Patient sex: M
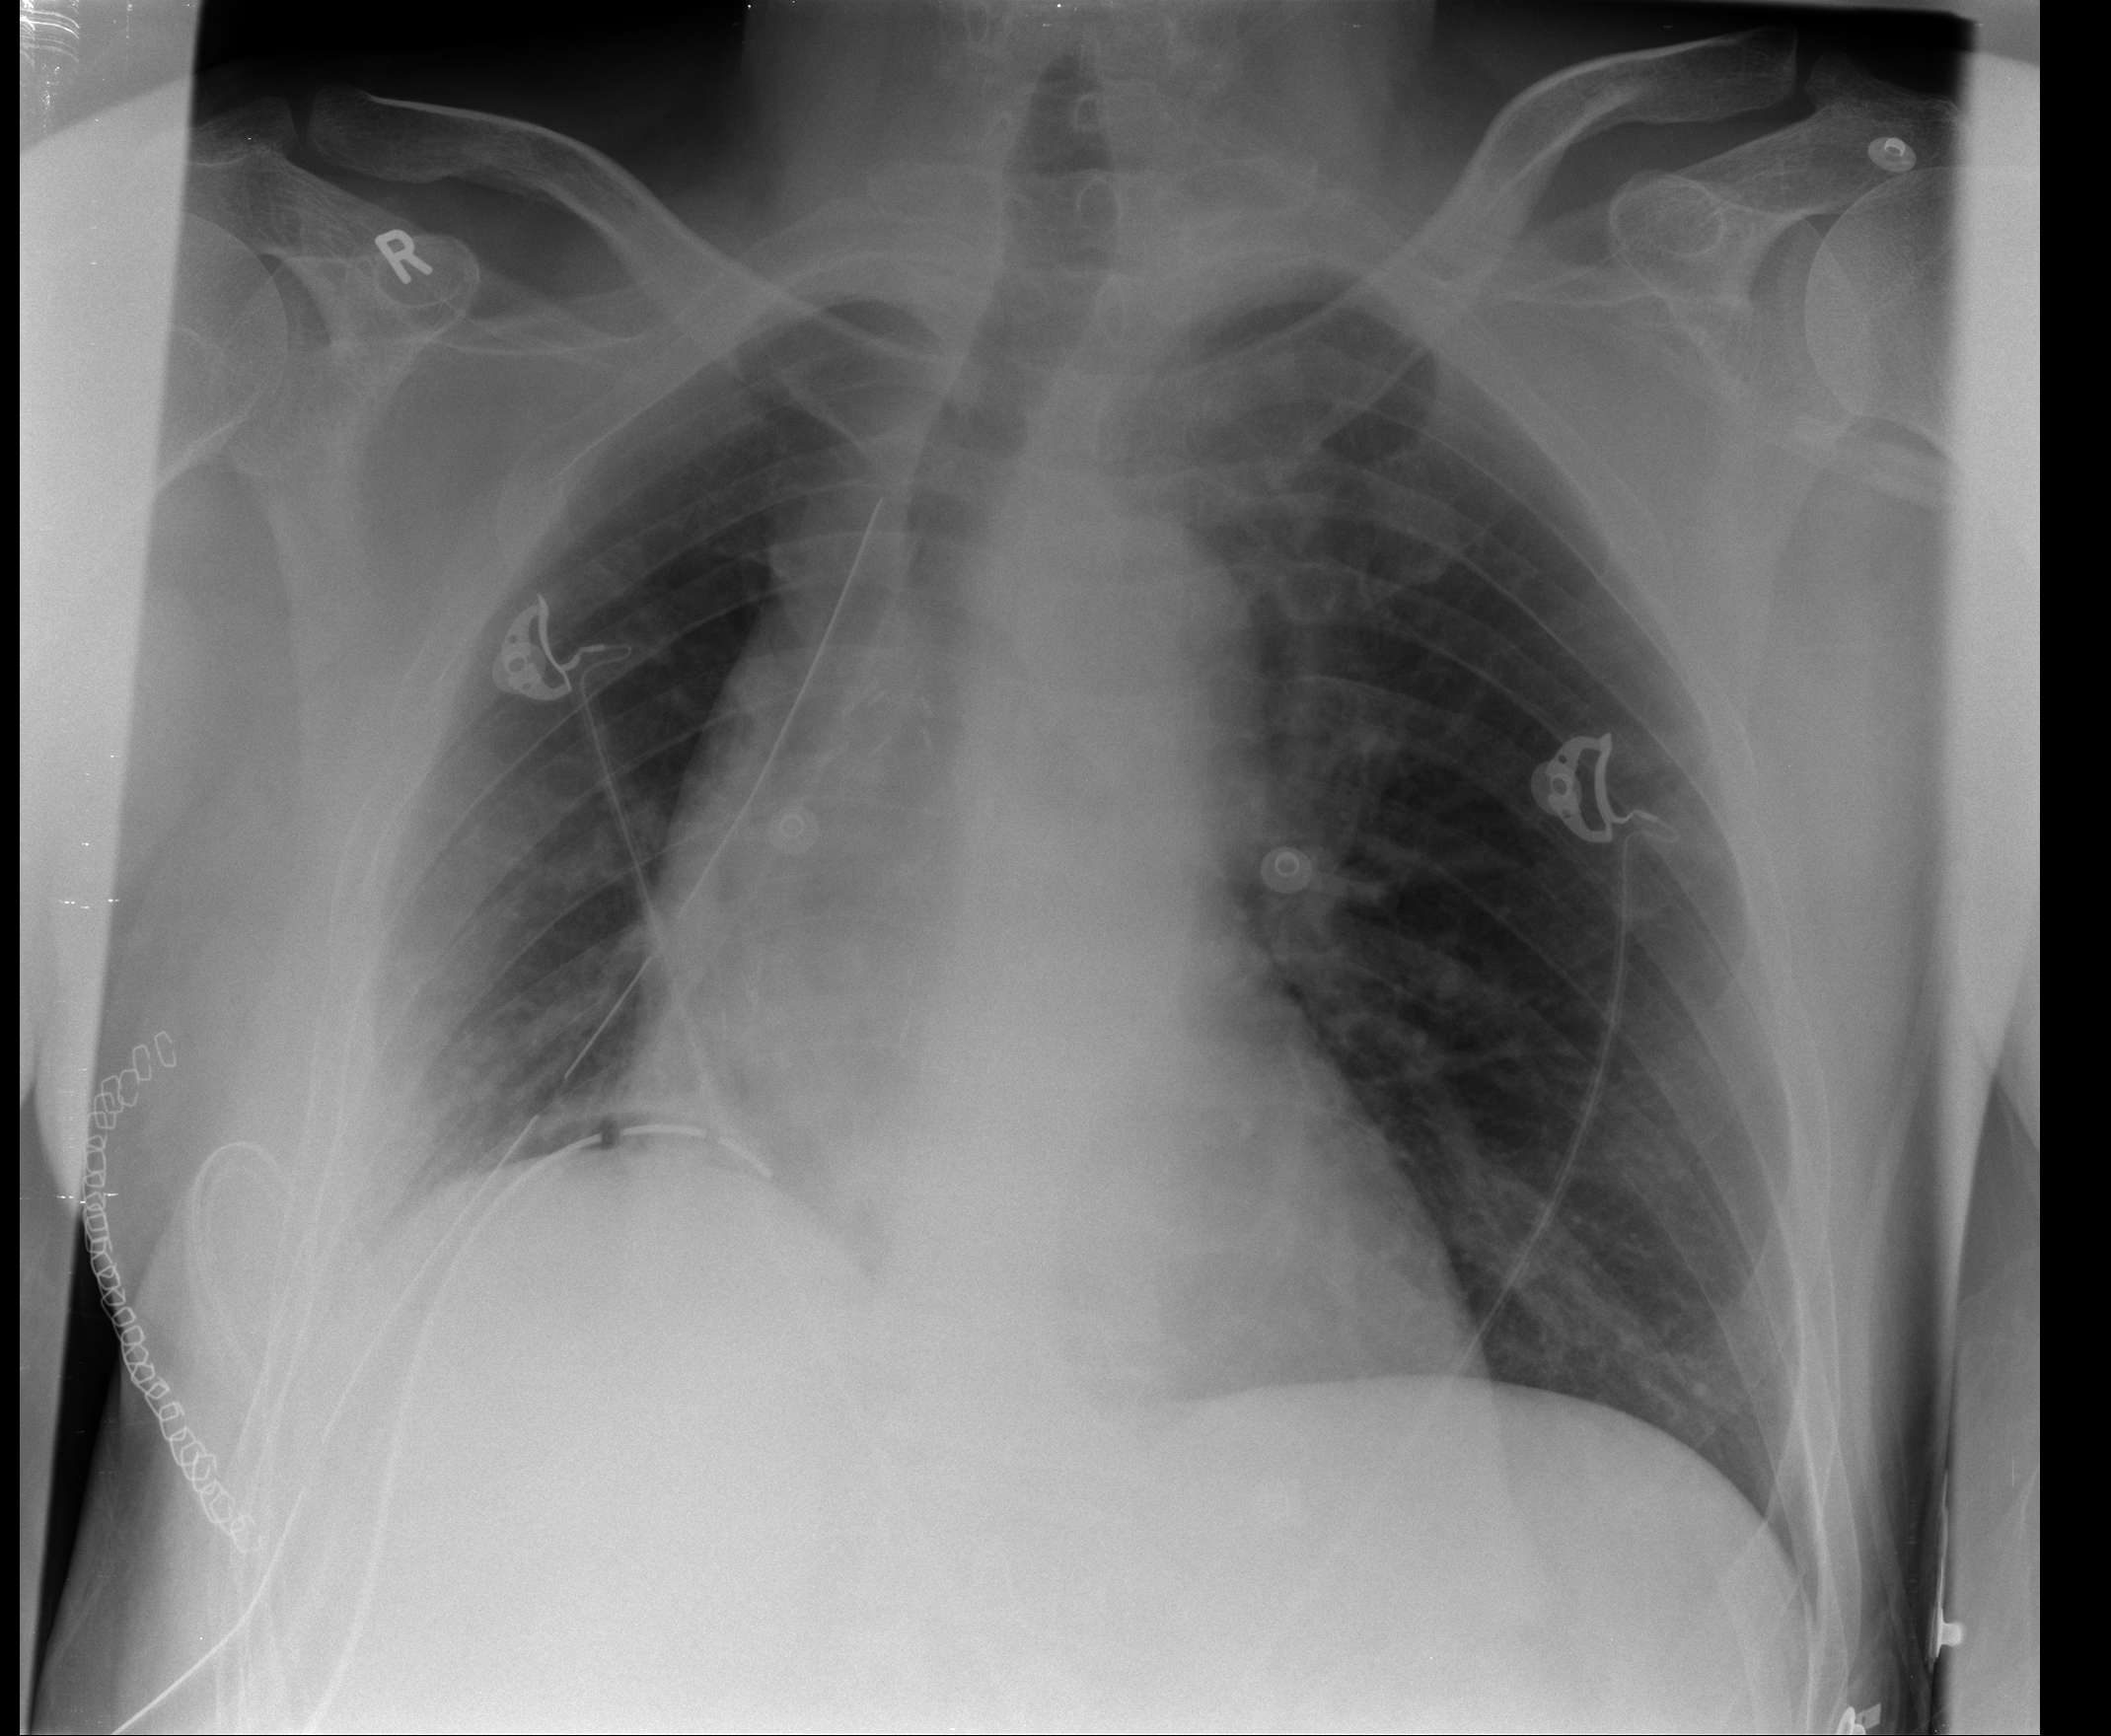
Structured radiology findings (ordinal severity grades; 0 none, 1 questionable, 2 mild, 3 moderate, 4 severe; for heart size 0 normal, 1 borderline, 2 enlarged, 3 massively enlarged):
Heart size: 2
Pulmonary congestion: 1
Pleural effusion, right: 2
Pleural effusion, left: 0
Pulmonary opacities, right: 0
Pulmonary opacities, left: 0
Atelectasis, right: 2
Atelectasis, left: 2